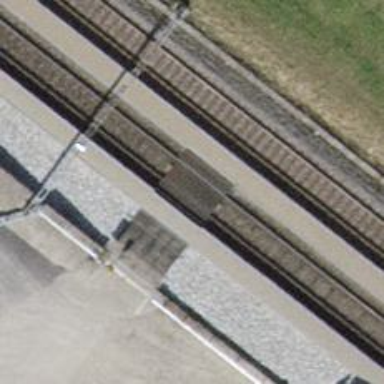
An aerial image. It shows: Crossing for the railway.